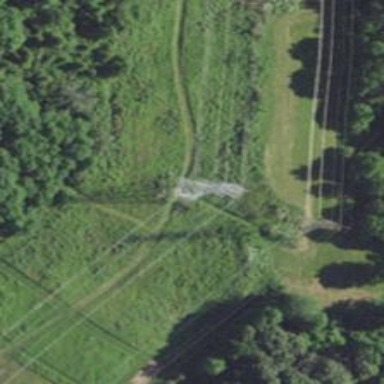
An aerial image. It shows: Lattice structure tower used for power transmission.